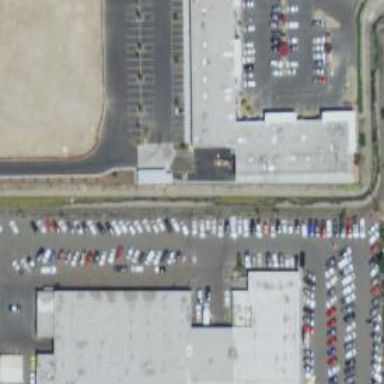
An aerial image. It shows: Commercial building.